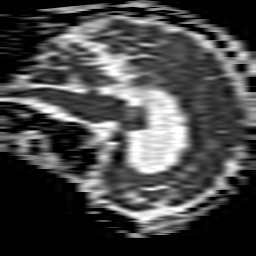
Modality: ADC
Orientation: sagittal
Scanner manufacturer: philips
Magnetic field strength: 1.5 T
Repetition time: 3.649 s
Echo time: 0.09257 s